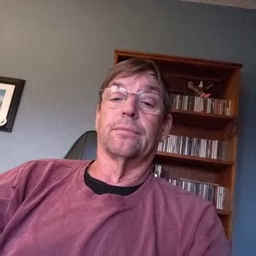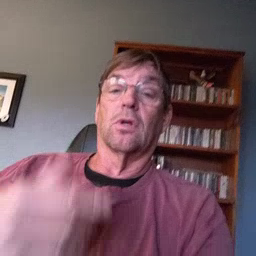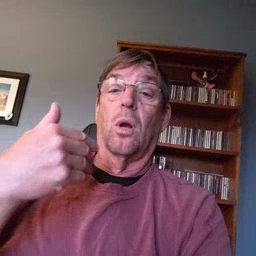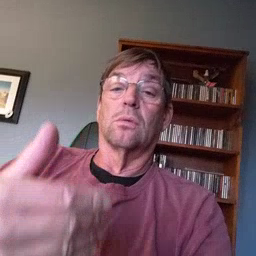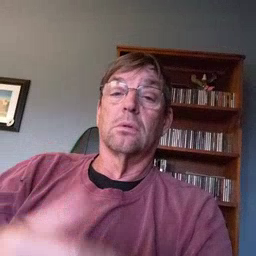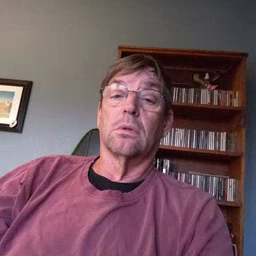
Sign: close